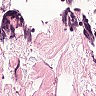
Metastatic tissue present: no